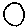
Label: circle